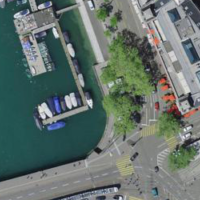
EUNIS habitat code: 57
Species observed at this site:
Corvus corone
Podiceps cristatus
Fulica atra
Anas platyrhynchos
Larus canus
Aythya ferina
Aythya fuligula
Fringilla coelebs
Passer domesticus
Turdus merula
Chroicocephalus ridibundus
Phalacrocorax carbo
Tachymarptis melba
Larus michahellis
Cygnus olor
Columba livia